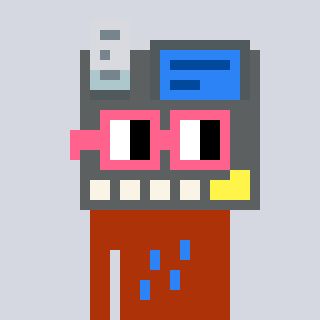
a pixel art character with square pink glasses, a cash register-shaped head and a hotbrown-colored body on a cool background